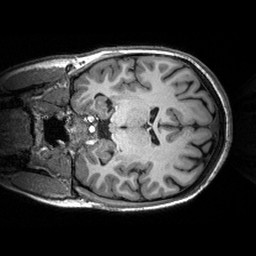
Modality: T1w
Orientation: coronal
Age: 31
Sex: female
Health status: healthy
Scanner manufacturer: siemens
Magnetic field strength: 3 T
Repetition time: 2.53 s
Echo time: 0.00288 s